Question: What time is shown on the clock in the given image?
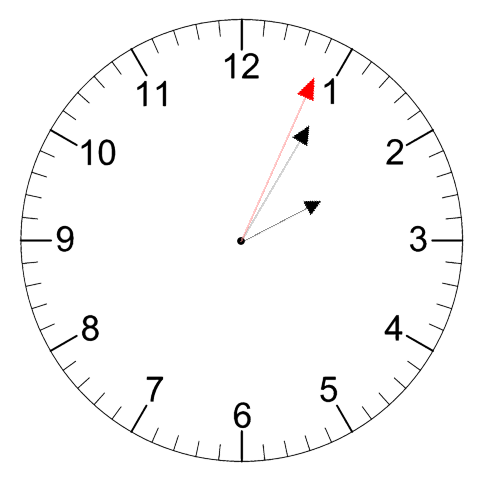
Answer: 02:05:04